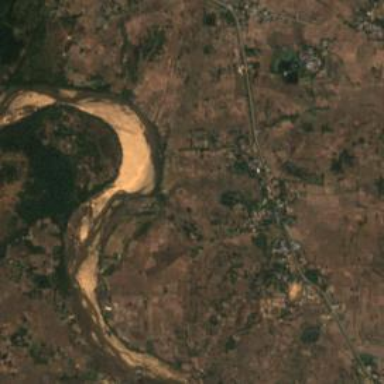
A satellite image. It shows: River with flood hazard potential.